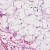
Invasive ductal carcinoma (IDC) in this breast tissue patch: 0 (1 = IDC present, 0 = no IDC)